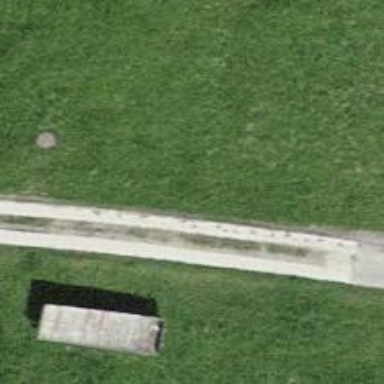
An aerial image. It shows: Paved track with grade 1 surface.